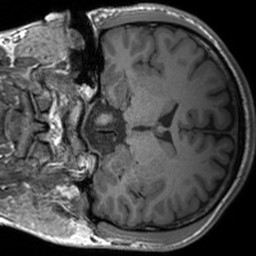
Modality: T1w
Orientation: coronal
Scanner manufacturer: siemens
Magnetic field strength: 3 T
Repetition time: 1.54 s
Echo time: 0.00234 s